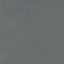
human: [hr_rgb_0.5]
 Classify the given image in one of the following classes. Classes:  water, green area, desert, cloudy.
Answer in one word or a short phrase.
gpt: water